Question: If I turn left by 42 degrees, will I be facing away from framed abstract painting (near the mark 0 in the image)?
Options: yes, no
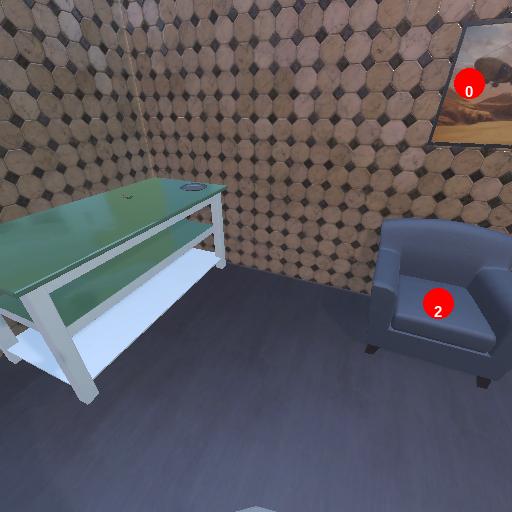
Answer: yes